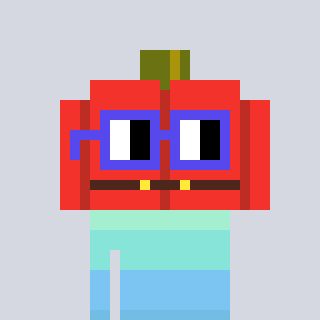
a pixel art character with square blue glasses, a pumpkin-shaped head and a yellow-colored body on a cool background